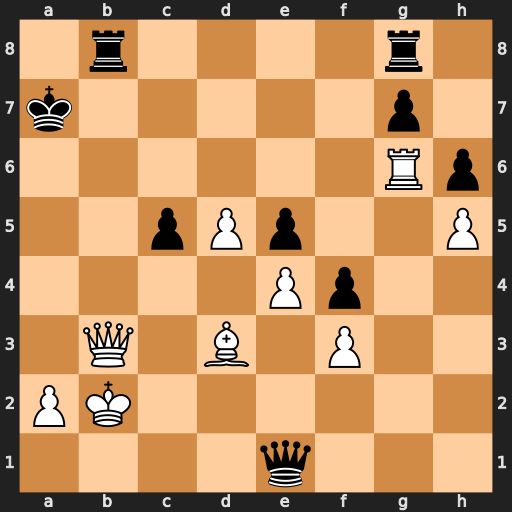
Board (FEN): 1r4r1/k5p1/6Rp/2pPp2P/4Pp2/1Q1B1P2/PK6/4q3
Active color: w
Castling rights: -
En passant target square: -
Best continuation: Ra6#